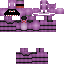
A female skeleton skin with dark skin, wearing brown helmet dressed in a purple hoodie and black pants, featuring a closed mouth.